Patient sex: M
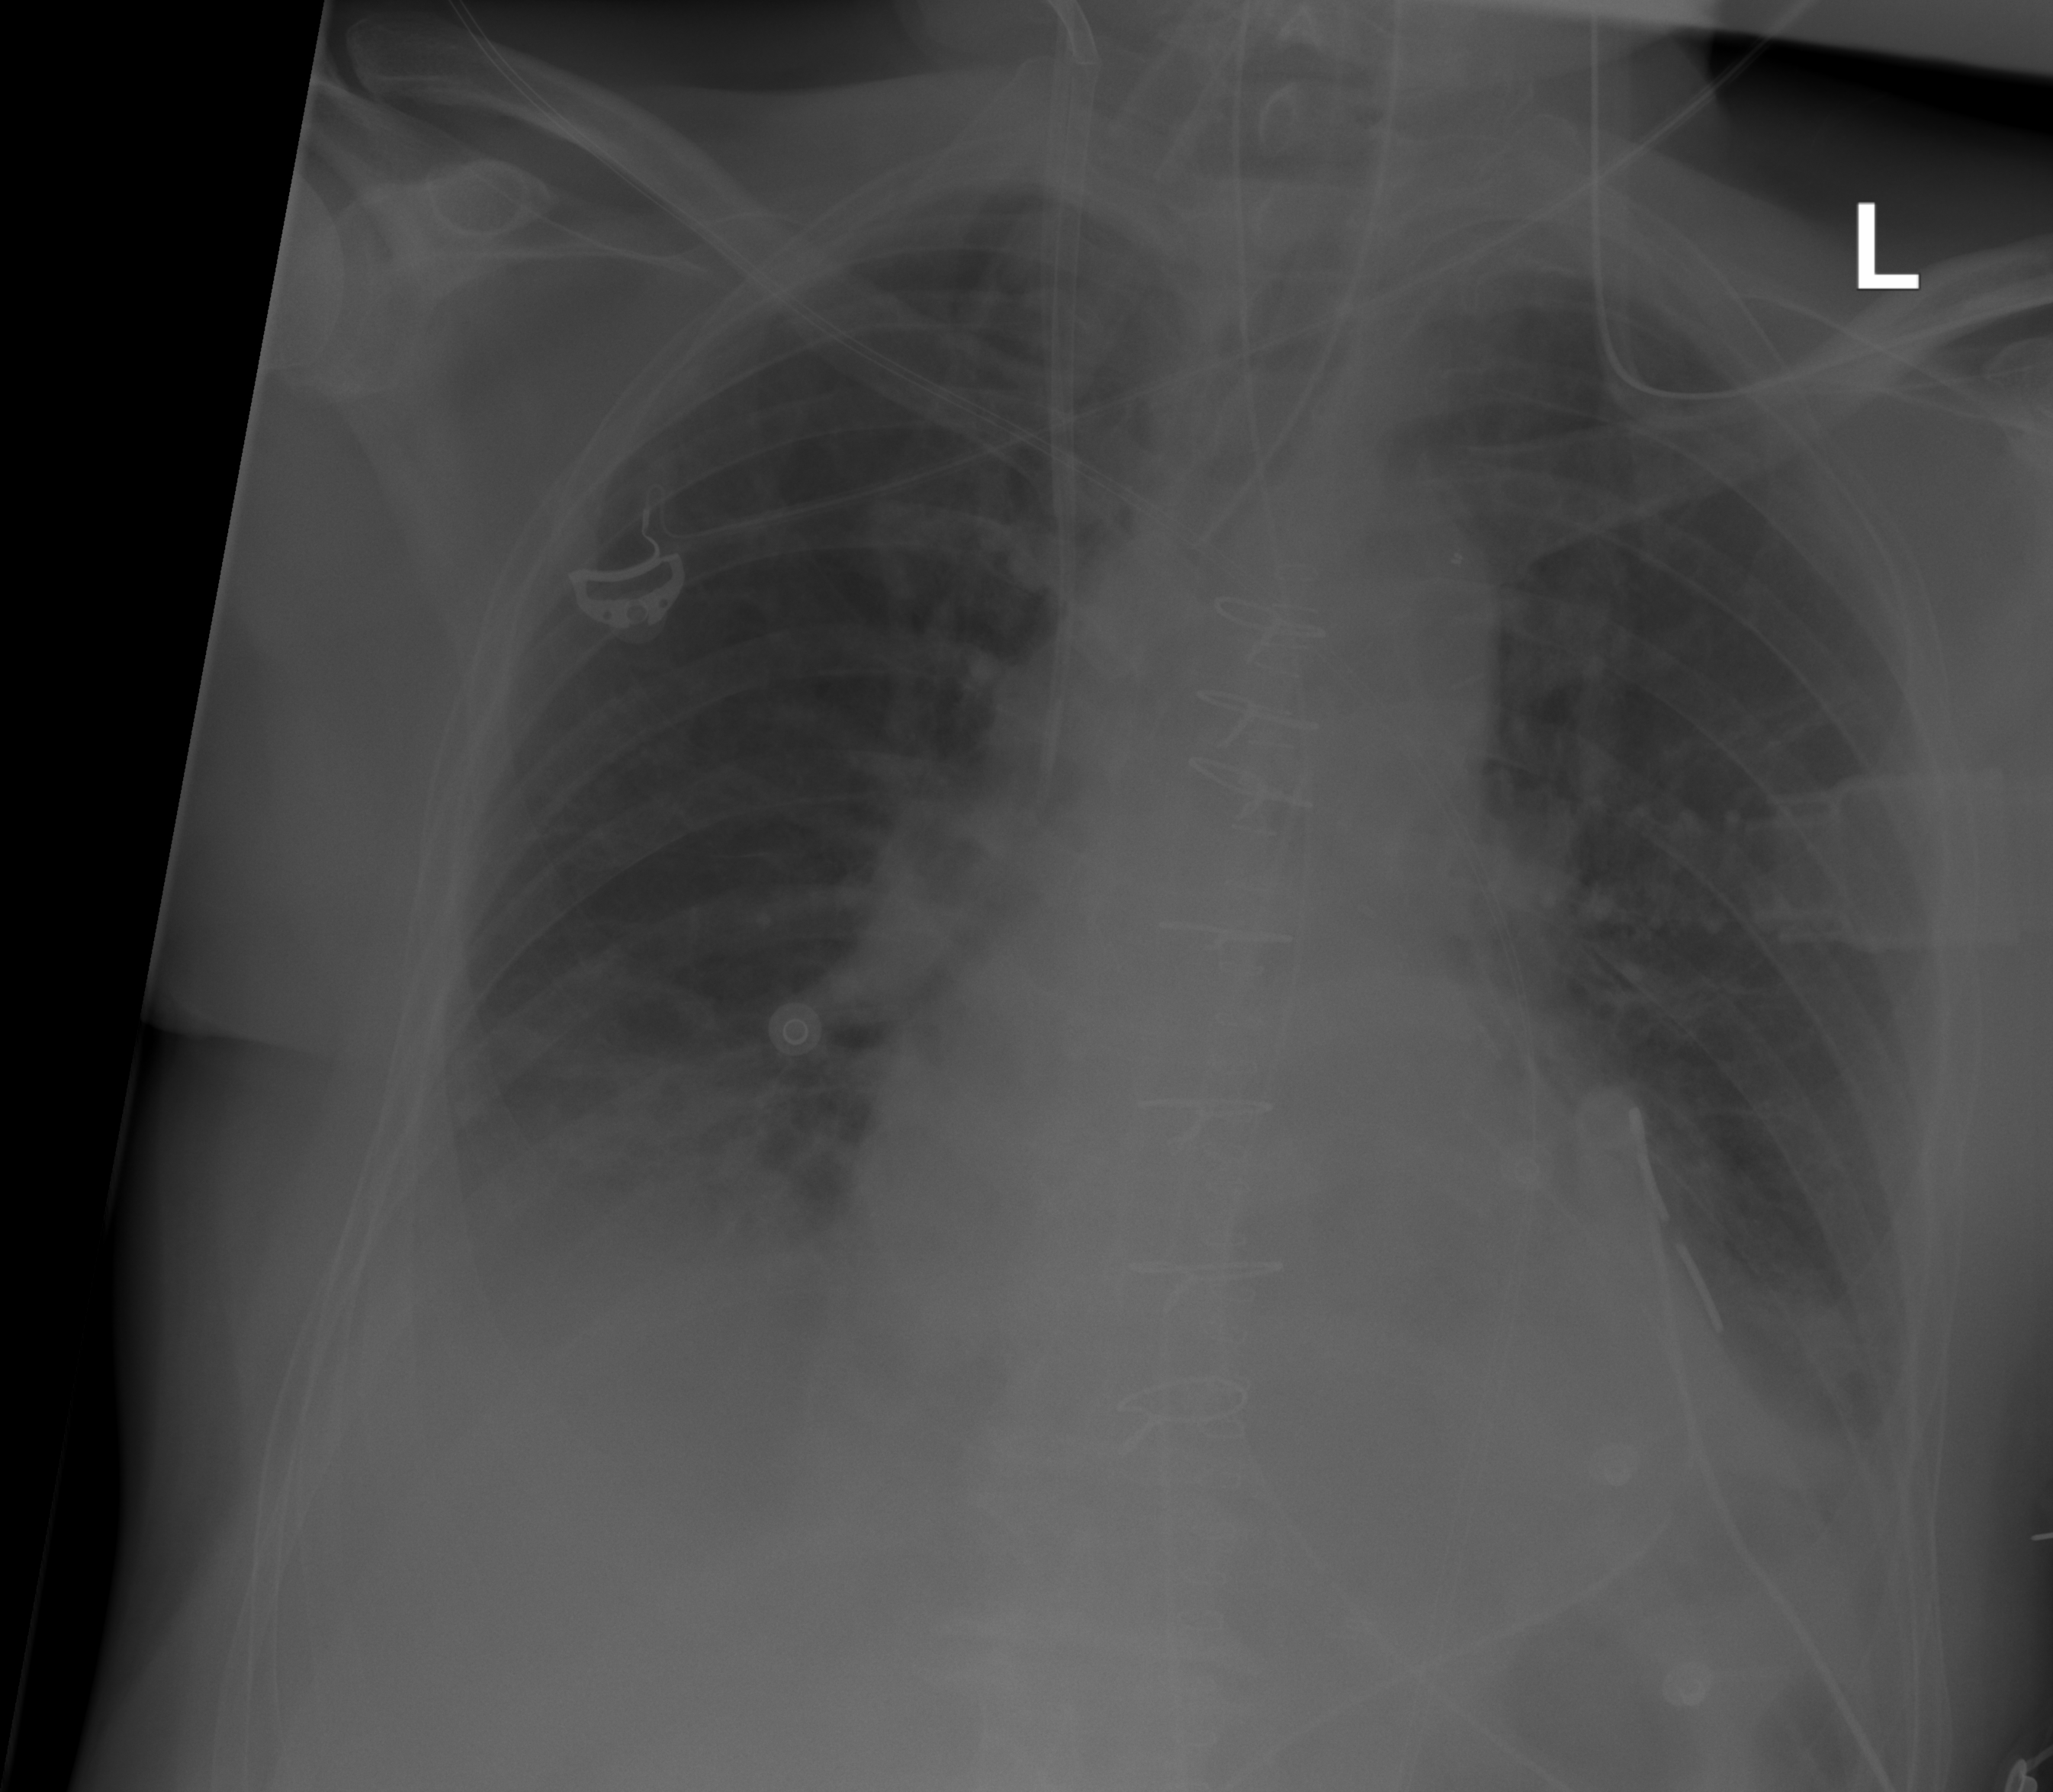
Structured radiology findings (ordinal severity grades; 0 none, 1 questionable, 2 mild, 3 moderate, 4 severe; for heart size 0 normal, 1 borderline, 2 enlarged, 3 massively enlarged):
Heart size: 0
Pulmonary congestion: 0
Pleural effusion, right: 2
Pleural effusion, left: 2
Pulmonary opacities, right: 0
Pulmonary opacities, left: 0
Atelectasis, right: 2
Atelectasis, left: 2